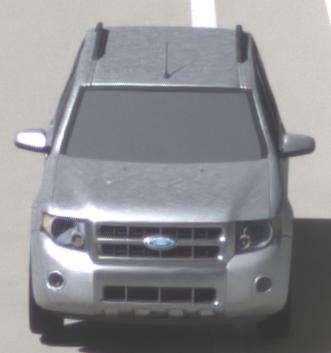
Make: Ford
Model: Escape Hybrid
Detailed model: -
Model produced from: 2004
Model produced until: 2012
Doors: 5
Color: white
Road condition: dry road
Daytime: midday
Contrast: high contrast